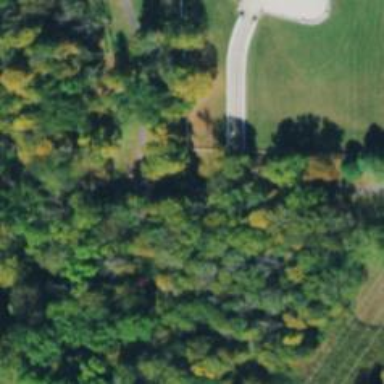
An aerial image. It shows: Shared driveway marked as service road.